Interaction volume radius: 5 \u00c5
Interaction volume height: 10 \u00c5
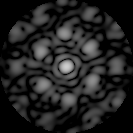
Disorder parameter: 0.433